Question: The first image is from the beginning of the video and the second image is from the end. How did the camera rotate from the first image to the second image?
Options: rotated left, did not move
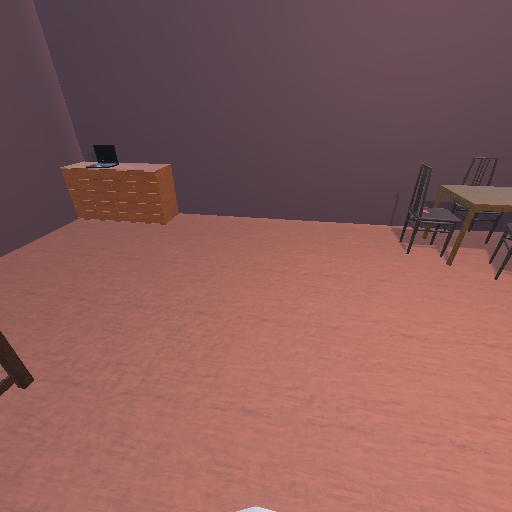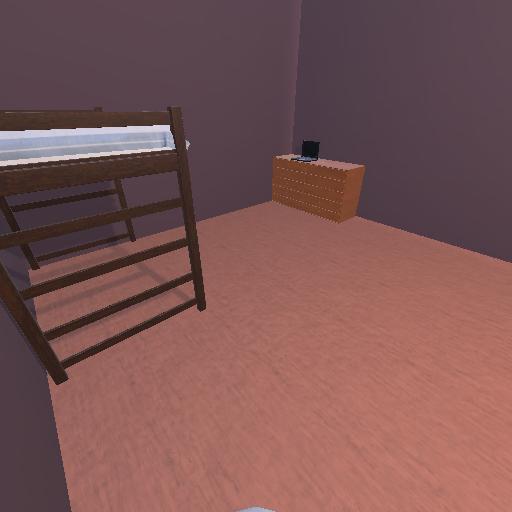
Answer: rotated left